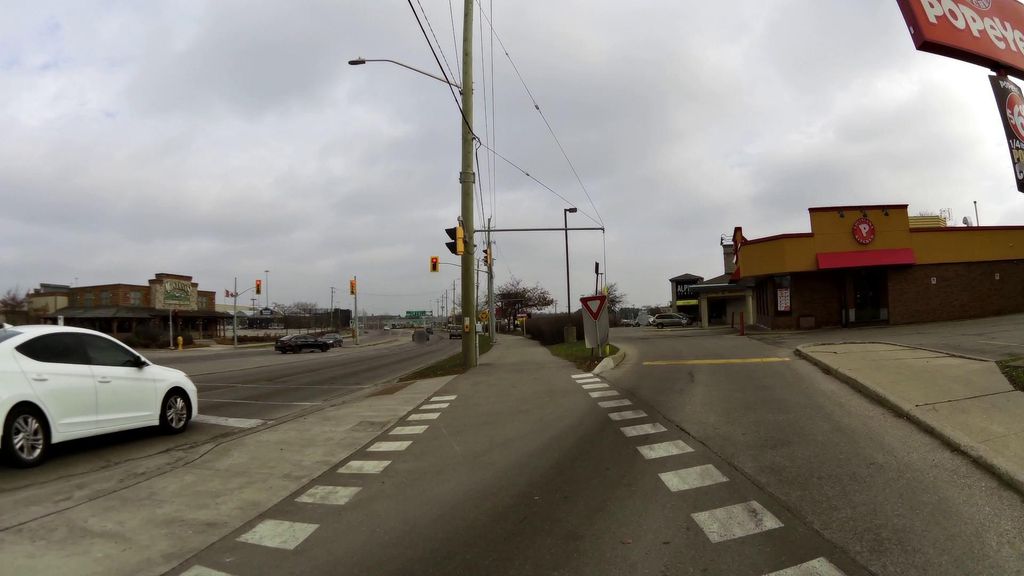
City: kitchener-waterloo